Interaction volume radius: 10 \u00c5
Interaction volume height: 50 \u00c5
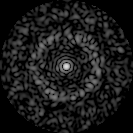
Disorder parameter: 0.8339